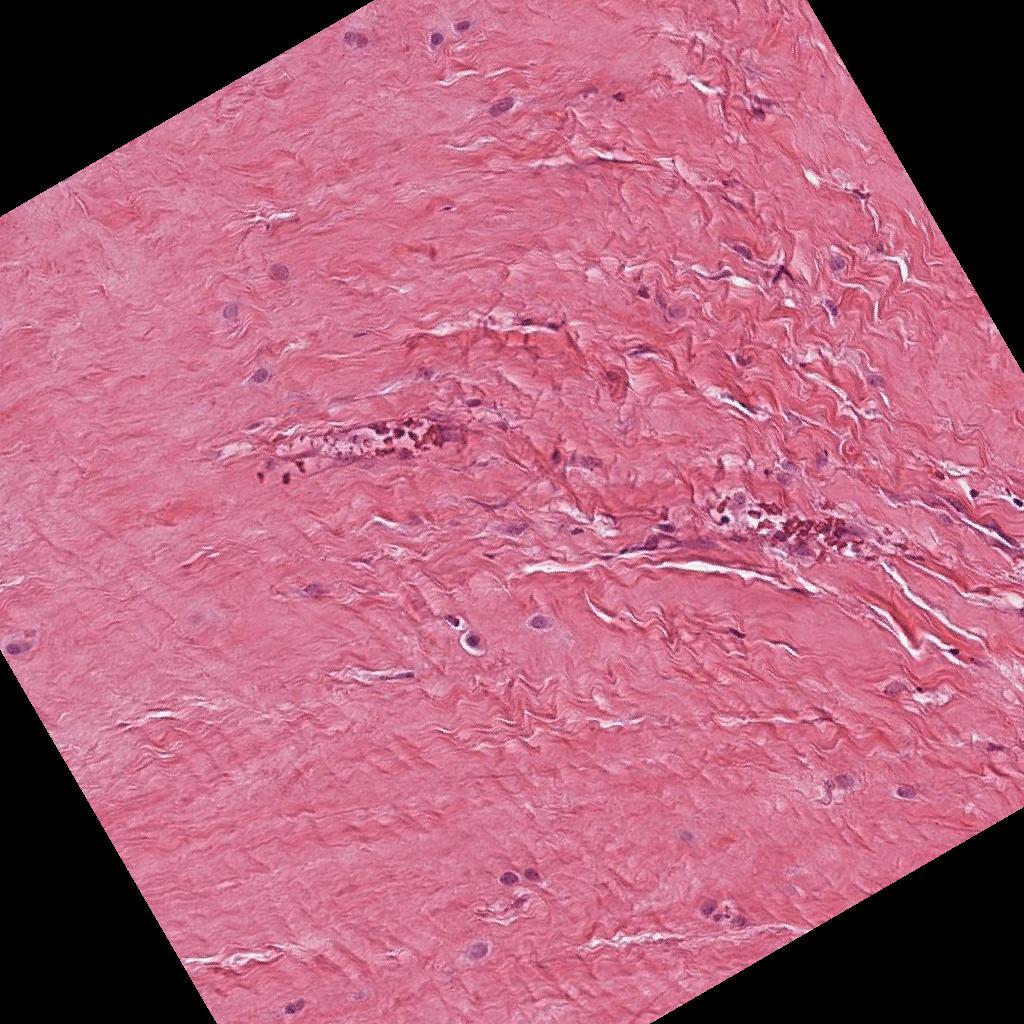
Label: Non-Tumor